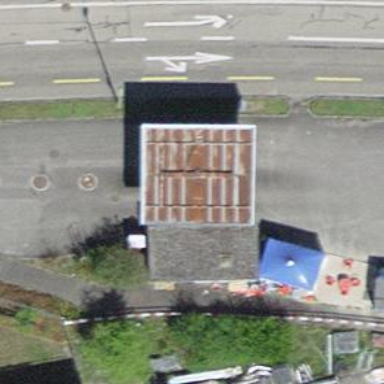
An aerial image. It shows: Building designated for providing fuel.